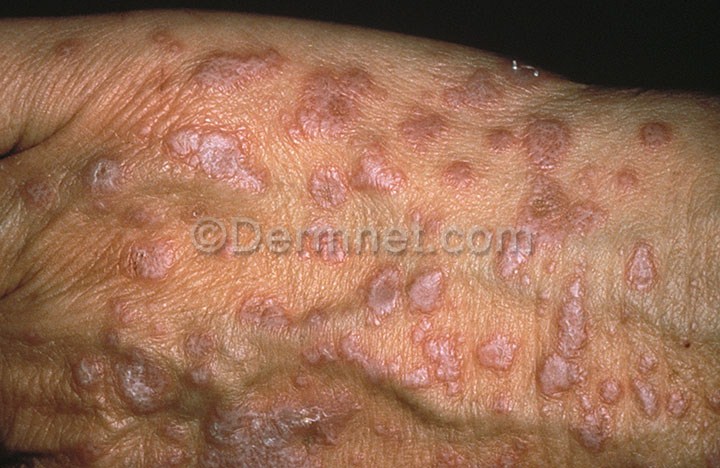
Disease: Nail Fungus and other Nail Disease